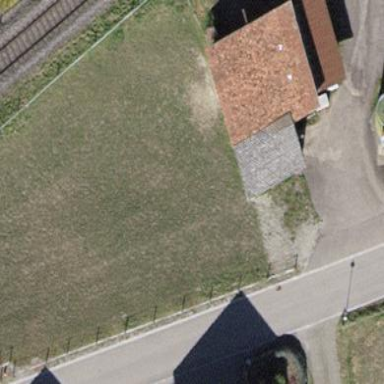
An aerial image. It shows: Rural barn.